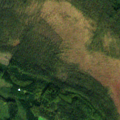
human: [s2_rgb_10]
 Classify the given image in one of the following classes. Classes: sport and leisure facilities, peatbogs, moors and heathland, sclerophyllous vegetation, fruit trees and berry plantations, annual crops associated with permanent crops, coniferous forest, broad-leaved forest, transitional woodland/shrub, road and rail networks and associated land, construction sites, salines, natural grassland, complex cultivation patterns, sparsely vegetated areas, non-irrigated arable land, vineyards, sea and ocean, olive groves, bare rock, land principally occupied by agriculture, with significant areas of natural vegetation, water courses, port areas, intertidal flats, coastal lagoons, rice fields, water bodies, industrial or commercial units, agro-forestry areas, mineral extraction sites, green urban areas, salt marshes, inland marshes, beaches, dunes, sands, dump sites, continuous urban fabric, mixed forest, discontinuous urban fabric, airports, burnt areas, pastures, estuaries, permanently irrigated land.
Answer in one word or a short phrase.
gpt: land principally occupied by agriculture, with significant areas of natural vegetation, coniferous forest, mixed forest, transitional woodland/shrub, peatbogs